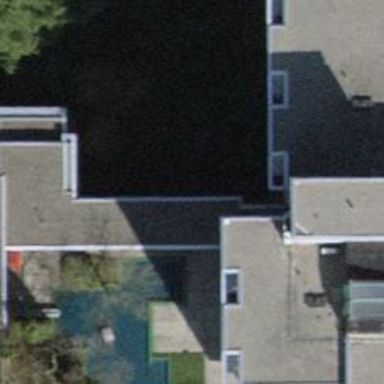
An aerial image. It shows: View of roof of building.